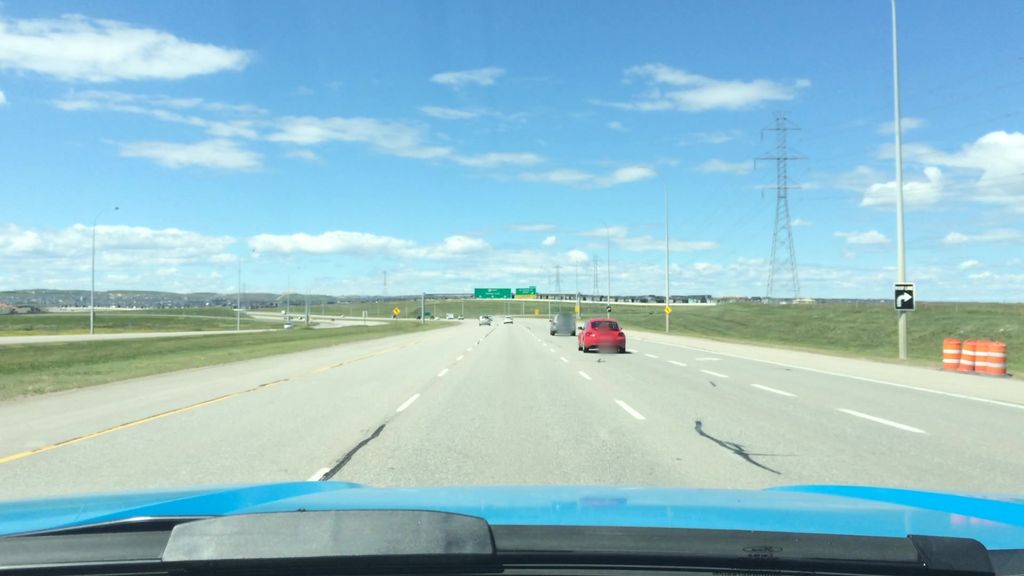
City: calgary